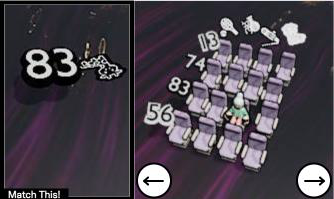
Task: seats
Answer: no